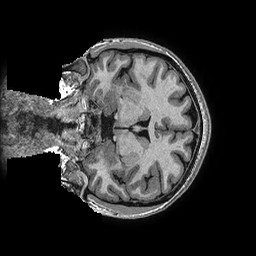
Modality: T1w
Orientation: coronal
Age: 33
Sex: female
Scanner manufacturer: ge
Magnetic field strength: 3 T
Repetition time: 0.006952 s
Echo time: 0.00292 s